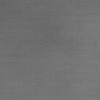
Atmospheric dust classification: dusty